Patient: sex F, age 26
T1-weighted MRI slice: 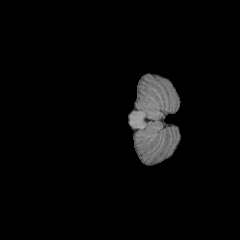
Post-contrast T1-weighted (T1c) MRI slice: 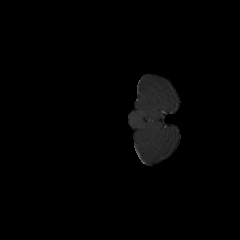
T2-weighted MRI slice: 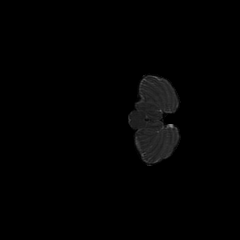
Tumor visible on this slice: no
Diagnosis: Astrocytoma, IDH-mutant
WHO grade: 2